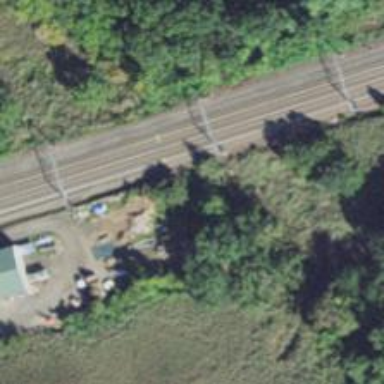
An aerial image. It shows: Railway track with contact line for electrification.